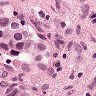
Metastatic tissue present: yes